Question: I tried to set stroke 'opacity' to 1 to avoid darken color on duplicate line. Fiddle example <URL>.
'''
var paper = Raphael(0, 0, 400, 400);
paper.path('M10 20 L100 20');
paper.path('M50 20 L100 20');
'''
I need to have same color every time.
---
Thanks to 'Robert Longson' - I got solution.

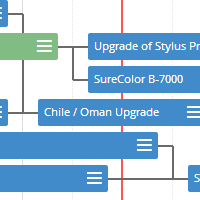
Answer: That's not opacity, it's antialiasing you're encountering. Either
a) add 0.5 to the co-ordinates e.g.
'''
paper.path('M10 20.5 L100 20.5');
paper.path('M50 20.5 L100 20.5');
'''
or b) turn antialiasing off e.g. add this to your CSS
'''
path {
shape-rendering:crispEdges
}
'''
Note that Raphael will stop you setting shape-rendering via the attr function so you have to work around that.